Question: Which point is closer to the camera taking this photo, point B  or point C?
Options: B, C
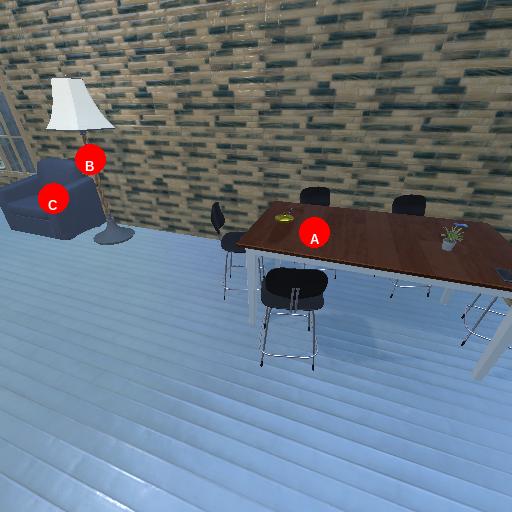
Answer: B